Field crop: maize
Growth stage: 1
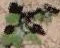
Species: chenopodium